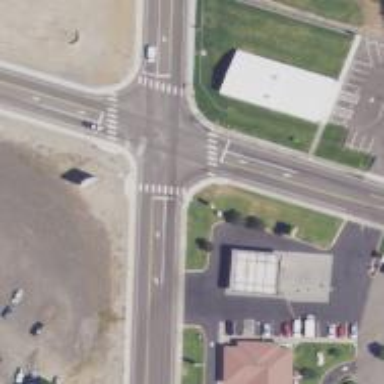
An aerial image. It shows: Stop road.